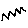
Label: zigzag